Aerial crown-view tile of a tropical tree (Barro Colorado Island, Panama), acquired 20250915:
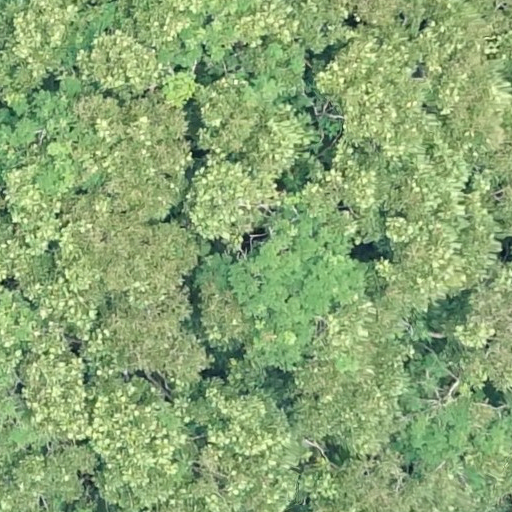
Species: Dipteryx oleifera
GBIF accepted scientific name: Dipteryx oleifera
Crown area: 718.326 m²